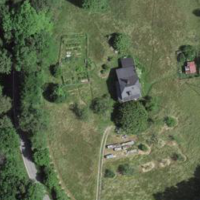
EUNIS habitat code: 25
Species observed at this site:
Pimpinella major